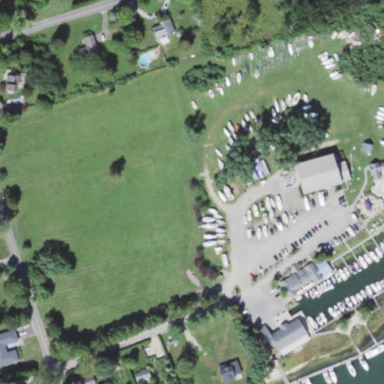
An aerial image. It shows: Boatyard along the waterway.